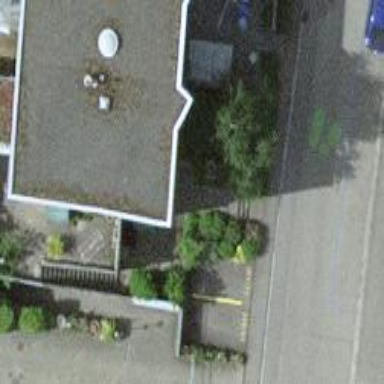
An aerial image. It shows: Flat-roofed residential building.